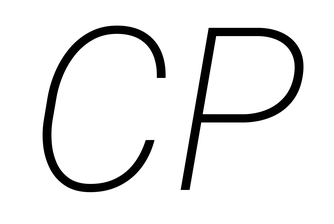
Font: Roboto-Italic_ExtraLight_Italic